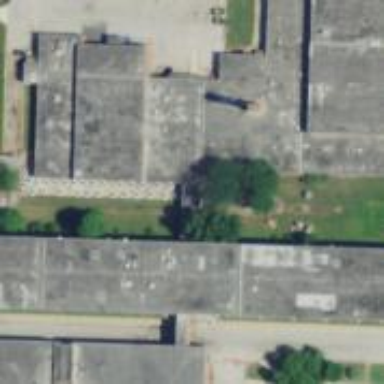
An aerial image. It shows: School.